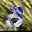
Label: 3